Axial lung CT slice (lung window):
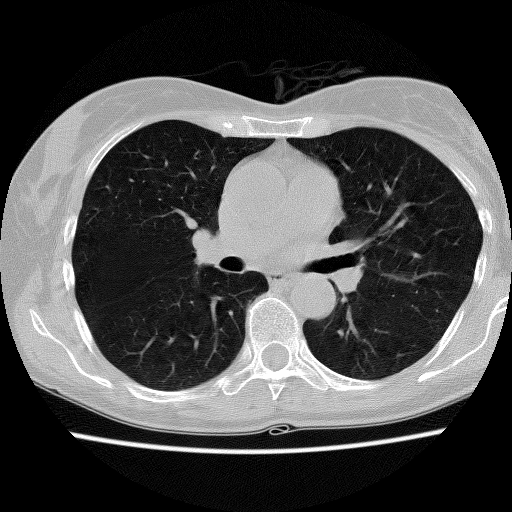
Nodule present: no